Question: Hello I am embedding YouTube video in my website using jQuery YouTube Popup Player Plugin .
i don't want bottom link of YouTube with a logo . what should i do .please help .
thanks in advance.
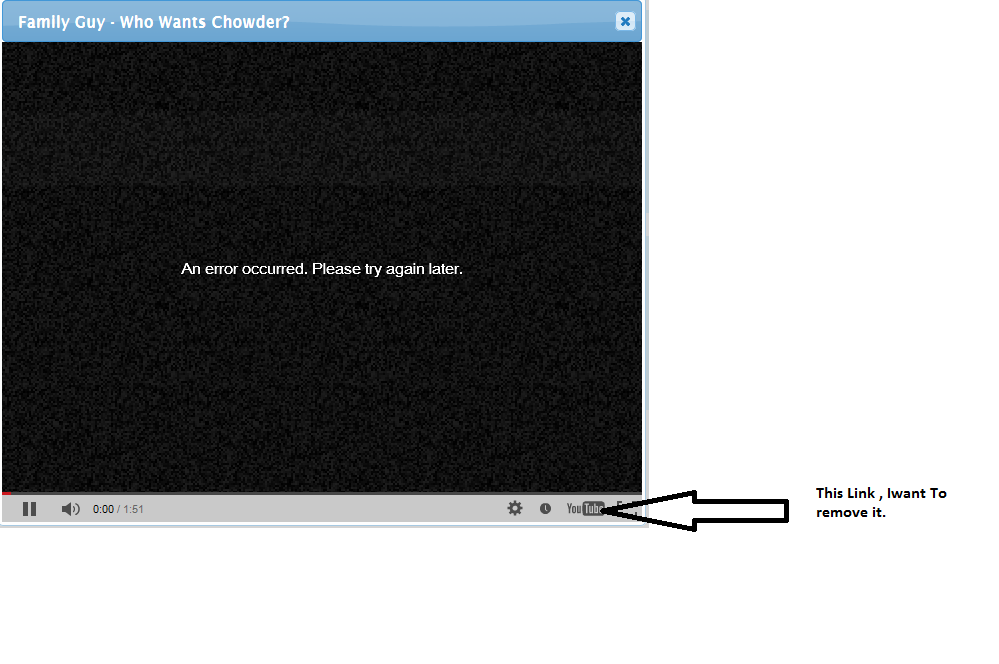
Answer: The only thing you can do is add &modestbranding=1 to your string
example 'http://www.youtube.com/embed/n3dBmbyoqbU?modestbranding=1'
Here you can find all the parameters availible
<URL>